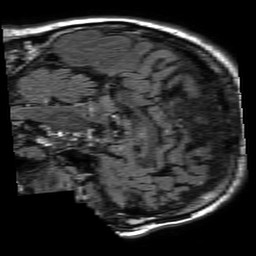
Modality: FLAIR
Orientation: sagittal
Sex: male
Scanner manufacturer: philips
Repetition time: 11 s
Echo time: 0.125 s